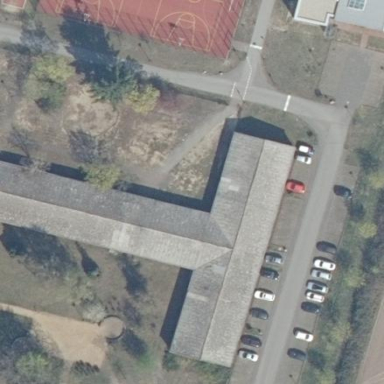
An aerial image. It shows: School building.